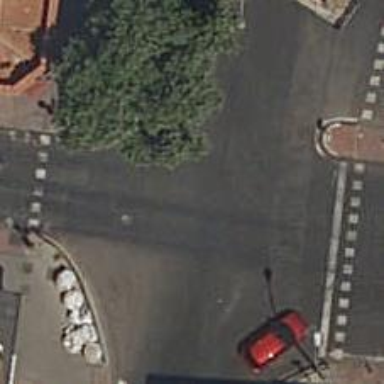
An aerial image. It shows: Road with traffic signals.